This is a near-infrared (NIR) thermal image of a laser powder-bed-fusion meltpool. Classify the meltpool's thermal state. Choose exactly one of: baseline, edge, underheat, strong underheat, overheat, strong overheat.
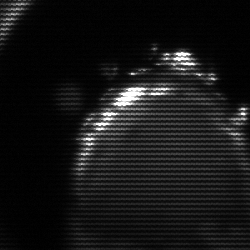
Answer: edge